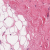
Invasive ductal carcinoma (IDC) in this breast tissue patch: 0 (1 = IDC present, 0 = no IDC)